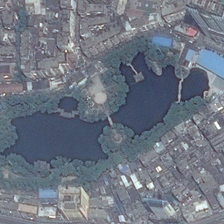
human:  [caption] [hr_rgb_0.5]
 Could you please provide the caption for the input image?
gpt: both sides of the lake are residential areas .

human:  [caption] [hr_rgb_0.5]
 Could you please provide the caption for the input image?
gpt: both sides of the lake are residential areas .

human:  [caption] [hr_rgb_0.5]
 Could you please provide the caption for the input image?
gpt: many trees are planted around the lake .

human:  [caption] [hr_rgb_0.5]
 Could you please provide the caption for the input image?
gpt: many trees are planted around the lake .

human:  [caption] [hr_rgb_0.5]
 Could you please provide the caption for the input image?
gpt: both sides of the lake are residential areas .